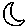
Label: moon